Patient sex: F
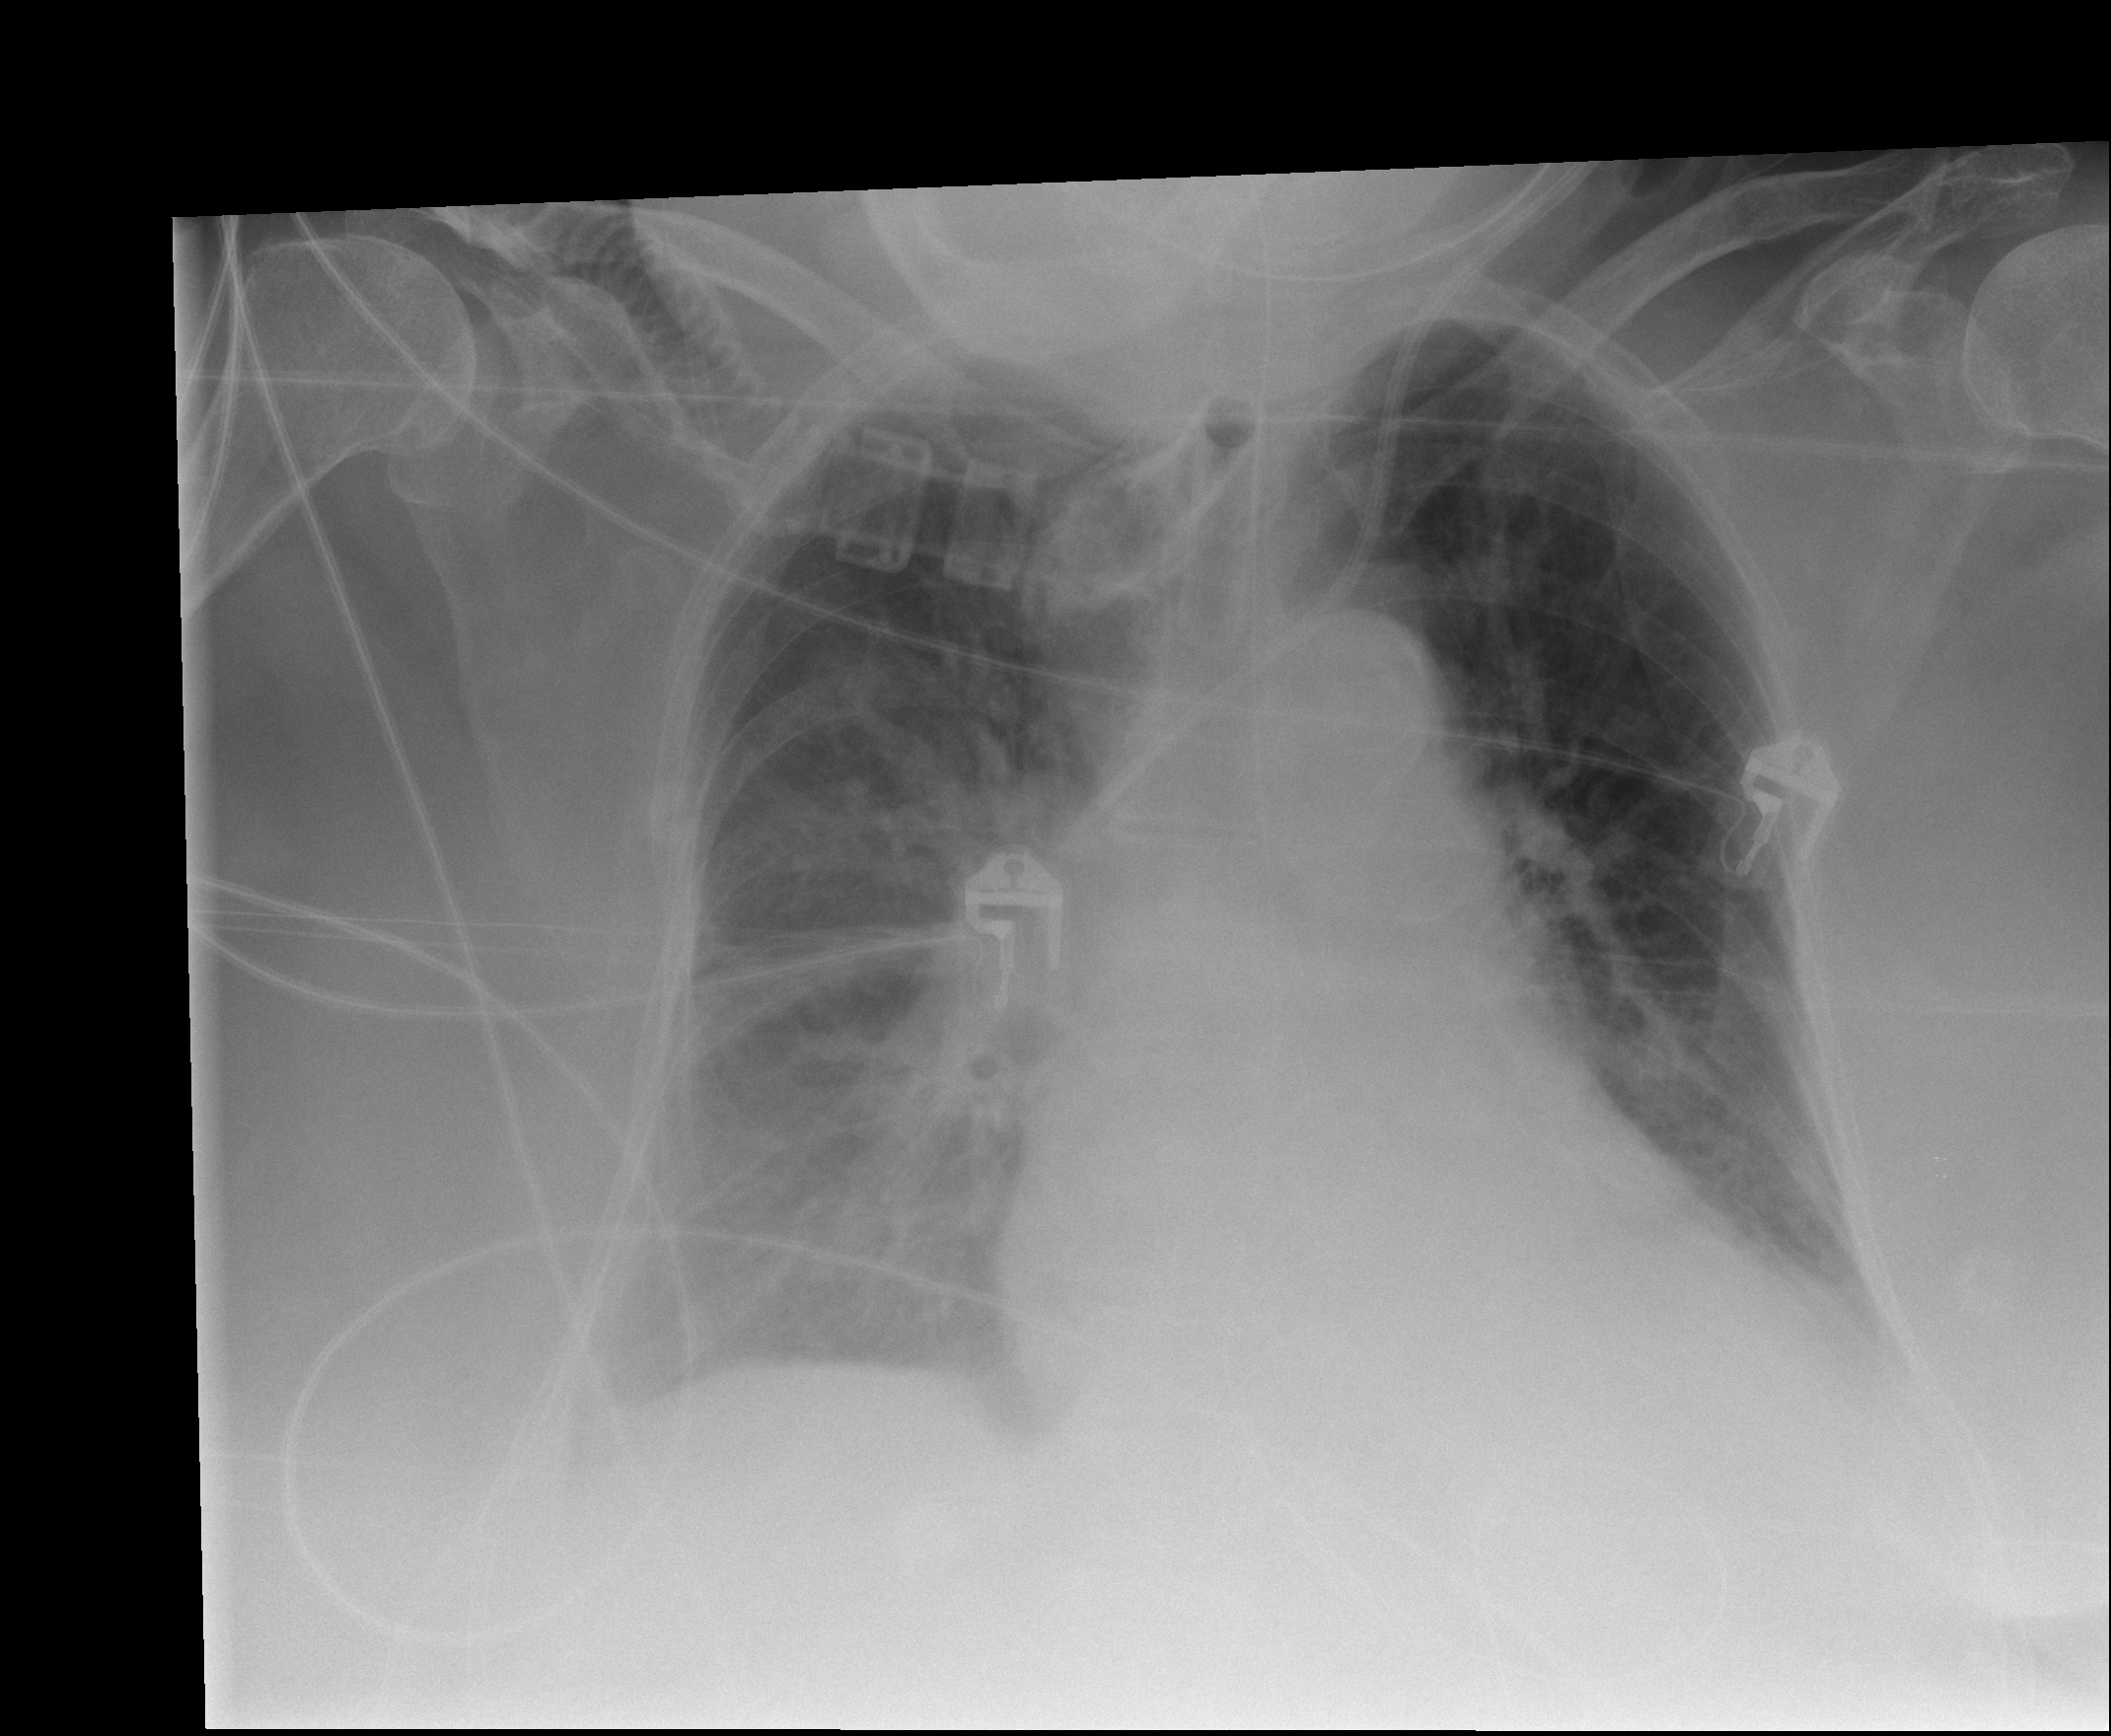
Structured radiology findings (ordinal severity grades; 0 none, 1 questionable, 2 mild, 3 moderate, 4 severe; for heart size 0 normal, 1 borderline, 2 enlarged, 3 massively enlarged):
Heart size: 1
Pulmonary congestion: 2
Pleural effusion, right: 2
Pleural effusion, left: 2
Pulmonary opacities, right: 1
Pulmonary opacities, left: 2
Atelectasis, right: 2
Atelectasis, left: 2